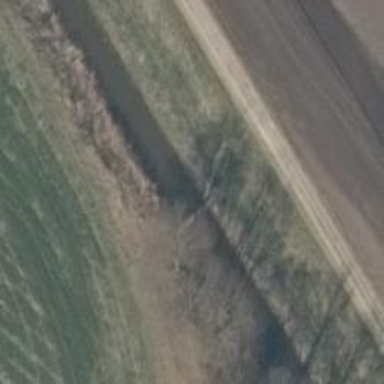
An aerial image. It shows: Grassy path.